Question: I am using struts2 for my web application development. In a registration form there I want to use 'query ajax', so that the form gets submitted and on a successful form submission or a element that comes and disappears.
Well for that I have tried a lot and somewhere achieved this thing but not using 'jquery ajax' but normal 'javascript and ajax' rather.
The flow of the code is as follows:
- 'Home.jsp' page with the form contained.'''
<s:form theme="simple" action="registrationForDemo"> <table>
<tbody>
<tr>
<td><s:label value="username" /></td>
<td><s:textfield name="uName"
cssClass="textfield" /></td>
</tr>
<tr>
<td><s:label value="password" /></td>
<td><s:password name="password"
cssClass="textfield" /></td>
</tr>
<tr>
<td><s:label value="email" /></td>
<td><s:textfield name="email"
cssClass="textfield" /></td>
</tr>
<tr>
<td><s:label value="contact no." /></td>
<td><s:textfield name="contactNo"
cssClass="textfield" /></td>
</tr>
<tr>
<td><s:label value="location" /></td>
<td><s:textfield name="location"
cssClass="textfield" /></td>
</tr>
<tr>
<td><s:label value="category" /></td>
<td><s:select list="{'Hospital','Doctor','Clinic','Others'}" name="category"/></td>
</tr>
<tr>
<td></td>
<td><s:submit
value="Submit" cssClass="button" /></td>
</tr>
</tbody>
</table>
</s:form>
'''
- The file where the mapping are defined i.e. struts.xml.

-
Now Using ajax and jquery I want to know how to achieve the required functionality. Where to pass the action from ... and how to go further... ??
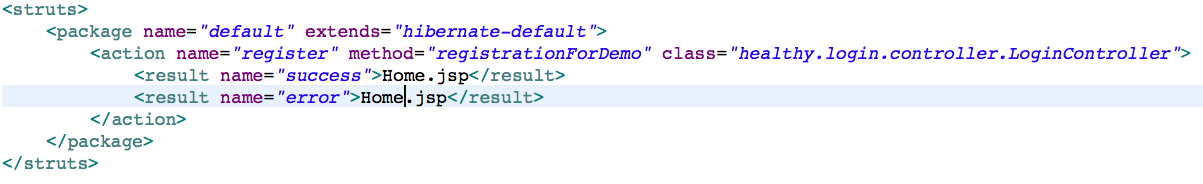
Answer: well for me the solution was 'jquery.html()' function. Where I passed the other html content to get the work done. <URL>
Jquery is awesome and light weight too.